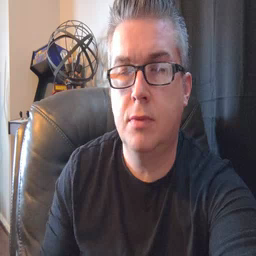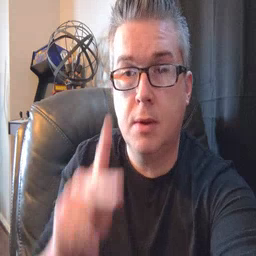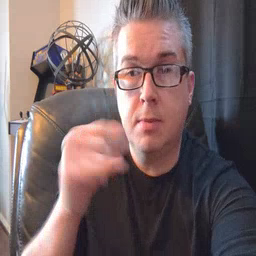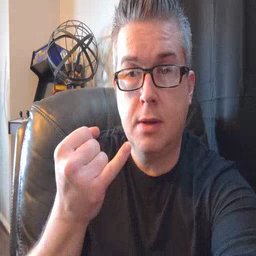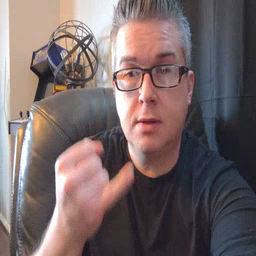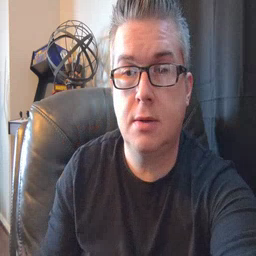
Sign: pajamas